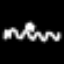
Label: squiggle